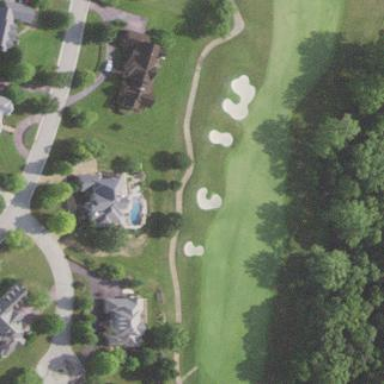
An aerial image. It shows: Golf fairway surrounded by grass.